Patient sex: F
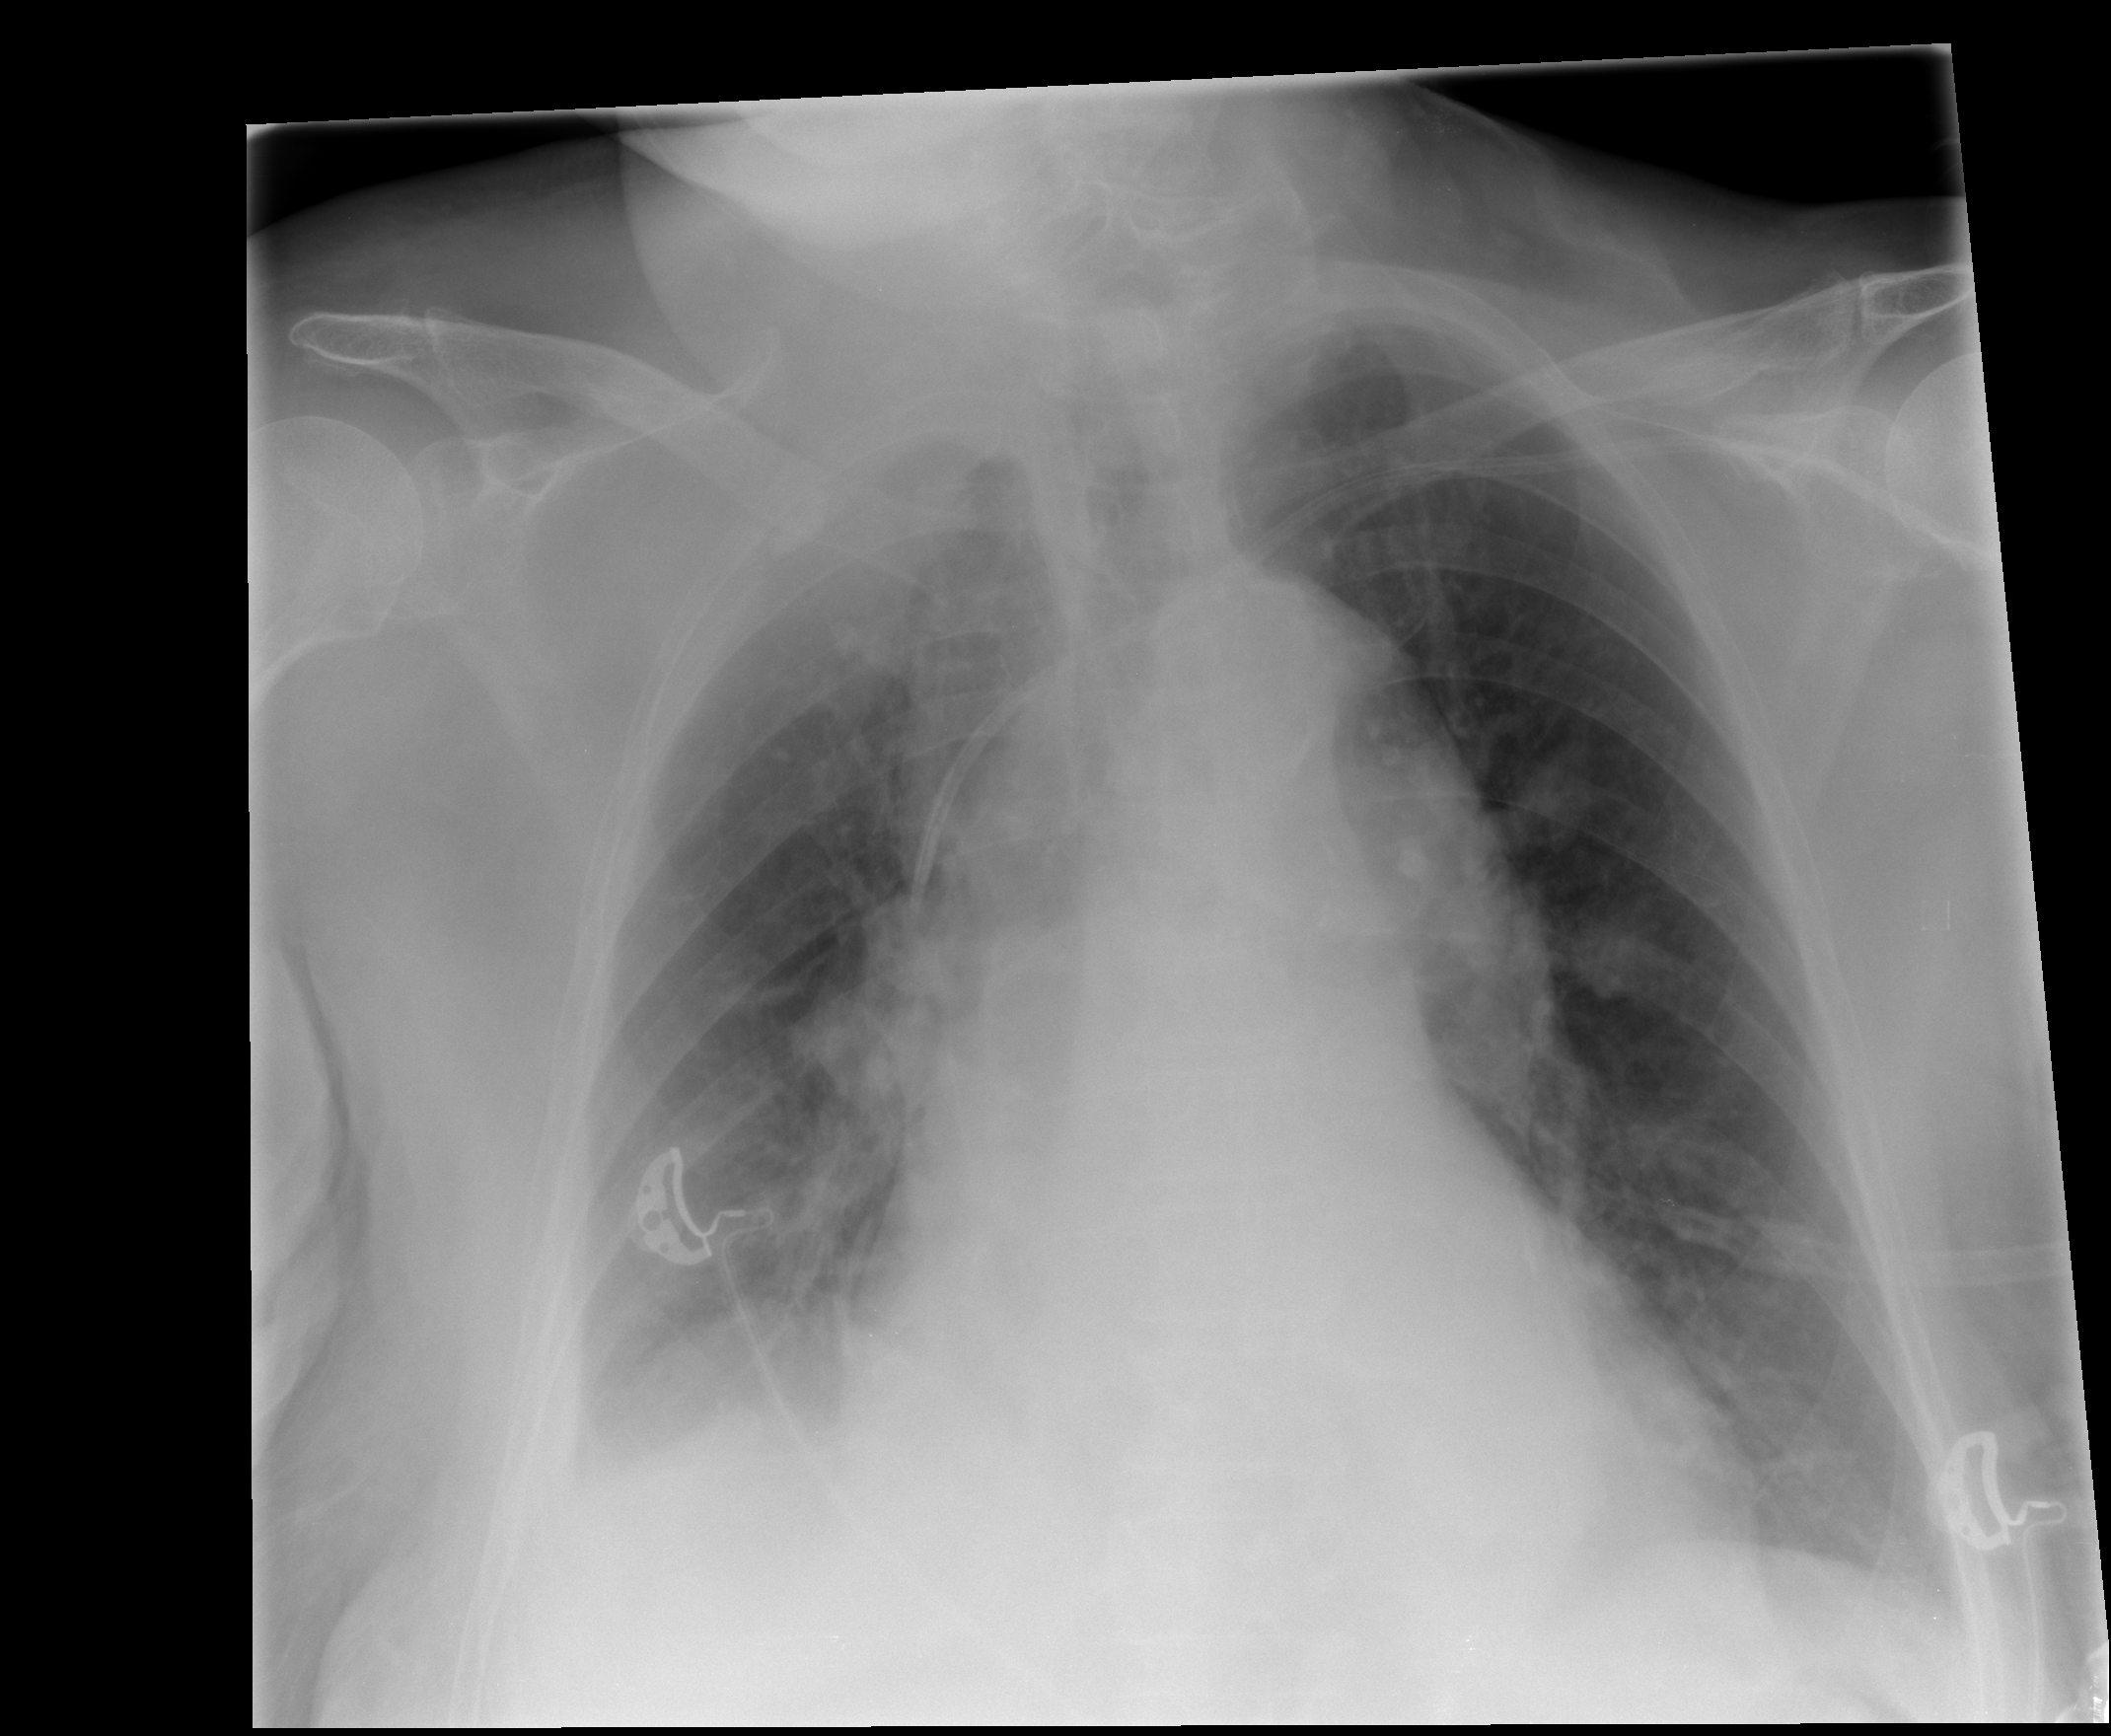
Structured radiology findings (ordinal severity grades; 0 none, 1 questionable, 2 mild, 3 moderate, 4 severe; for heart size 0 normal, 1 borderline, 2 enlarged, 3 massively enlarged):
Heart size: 2
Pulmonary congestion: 2
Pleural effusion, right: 2
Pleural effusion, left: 0
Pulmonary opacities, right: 0
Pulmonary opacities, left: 0
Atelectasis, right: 2
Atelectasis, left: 0